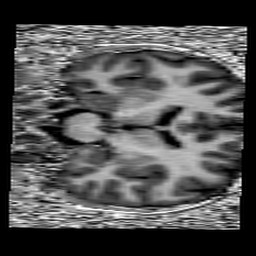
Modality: UNIT1
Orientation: coronal
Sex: male
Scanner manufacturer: siemens
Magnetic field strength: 3 T
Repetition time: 5 s
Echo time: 0.00368 s